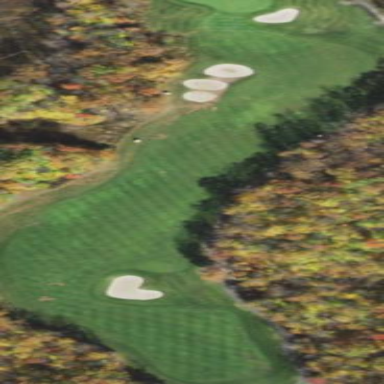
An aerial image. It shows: Golf fairway surrounded by grass.